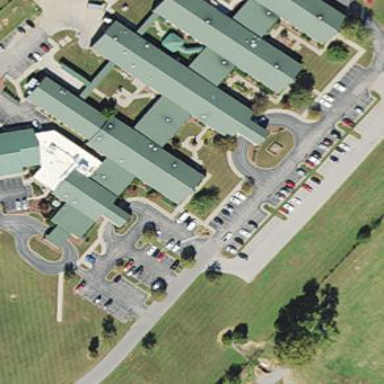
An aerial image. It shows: Healthcare facility identified as hospital.